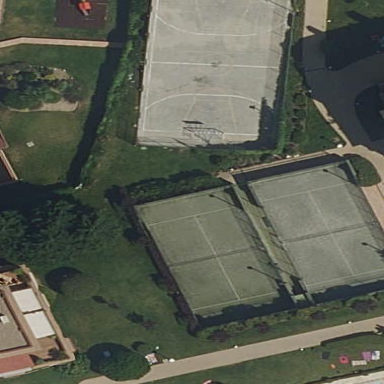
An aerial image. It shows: Tennis court on the leisure land pitch.